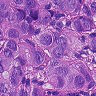
Metastatic tissue present: yes